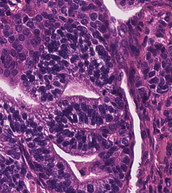
Tumor epithelial tissue: yes
Tumor-associated stroma tissue: yes
Normal tissue: no